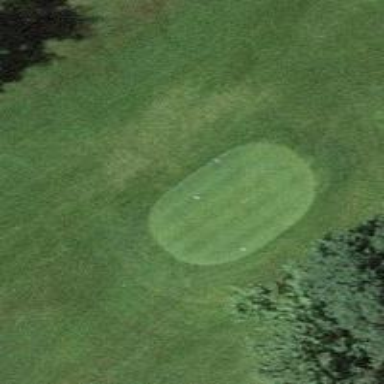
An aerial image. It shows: Grass area designated as golf tee.